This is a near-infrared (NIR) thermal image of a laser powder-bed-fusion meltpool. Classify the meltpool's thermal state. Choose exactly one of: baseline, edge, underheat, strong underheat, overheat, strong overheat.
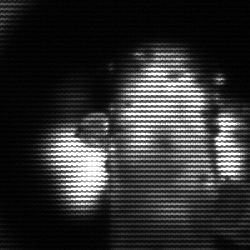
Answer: strong underheat